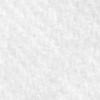
Label: no_change